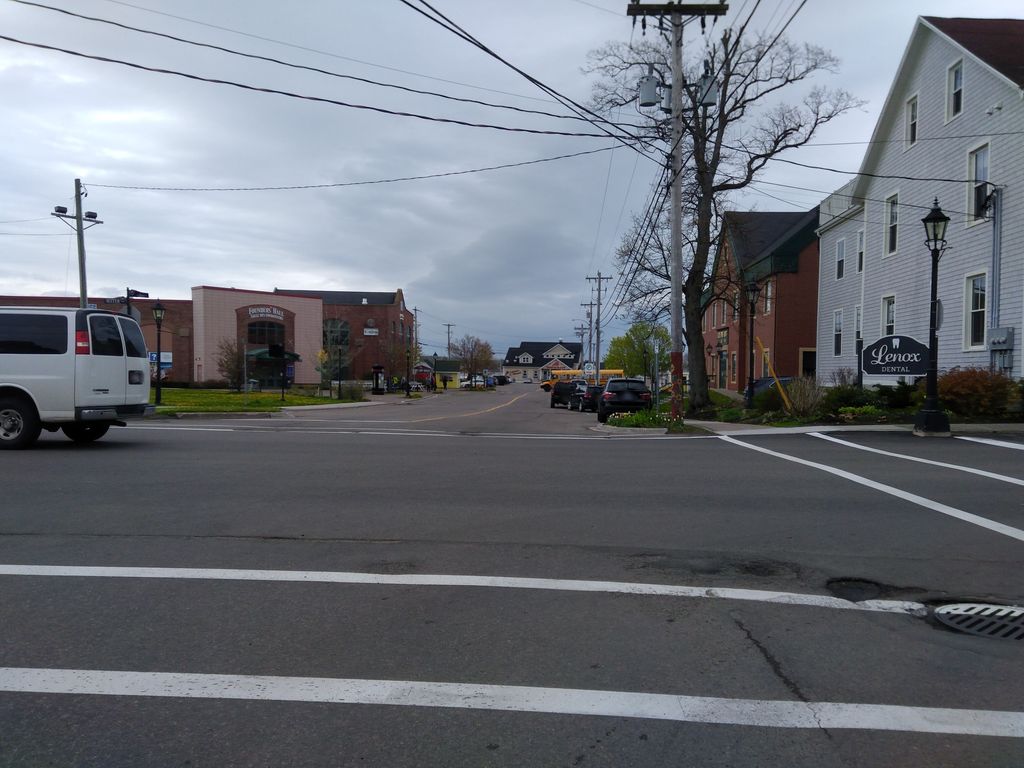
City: charlottetown